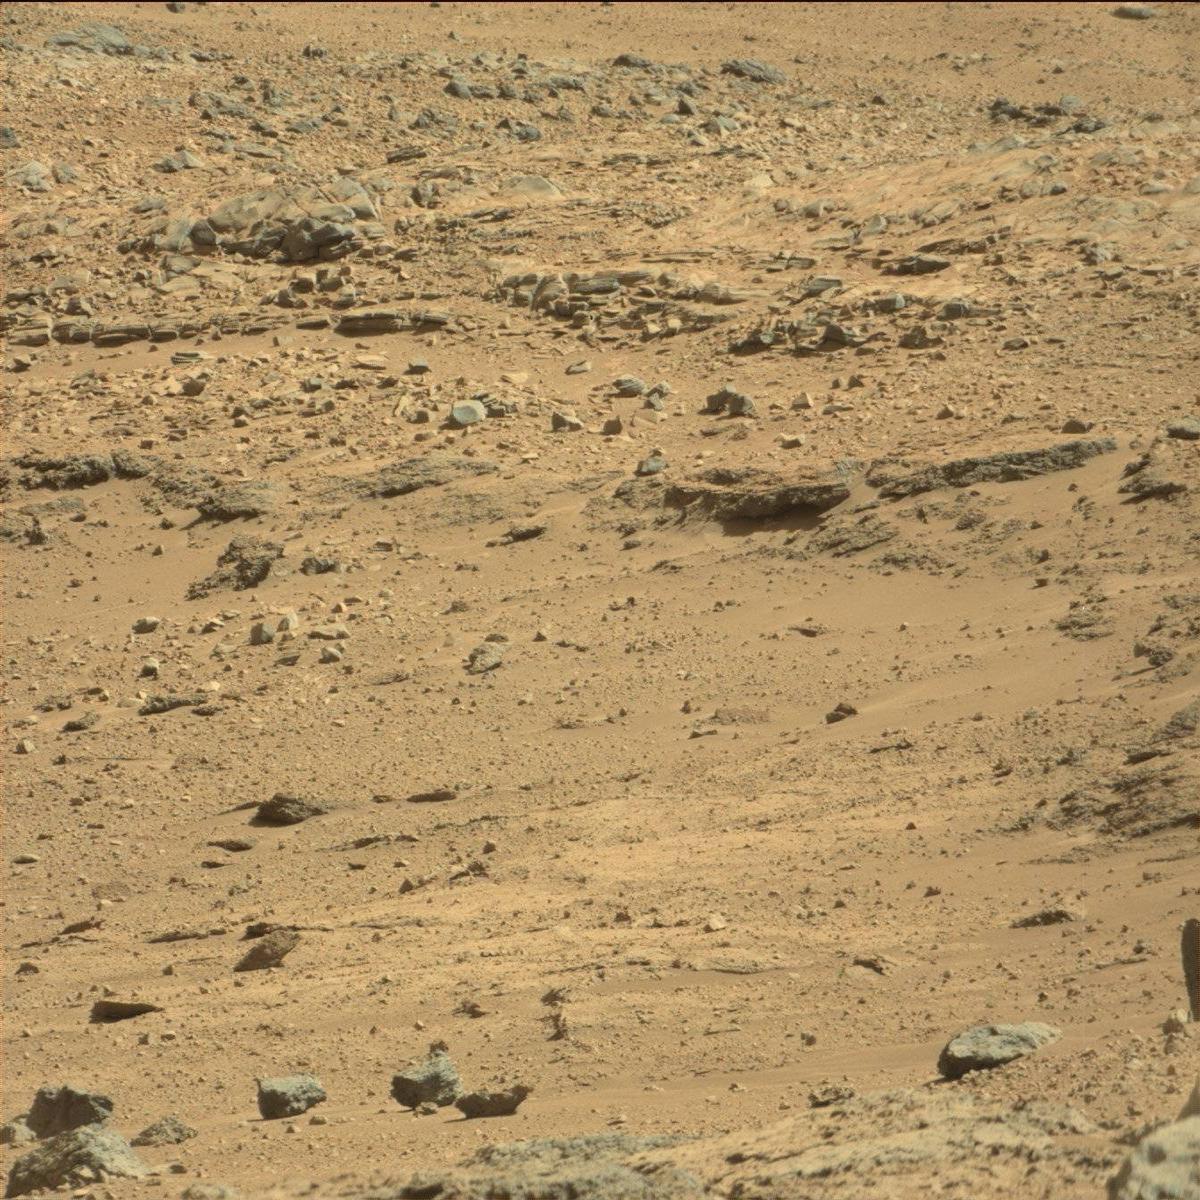
Terrain classes present: Bedrock, Rock, Sand / Soil